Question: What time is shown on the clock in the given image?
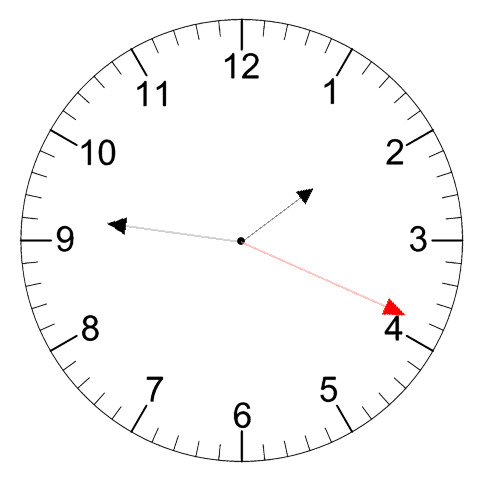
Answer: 01:46:19